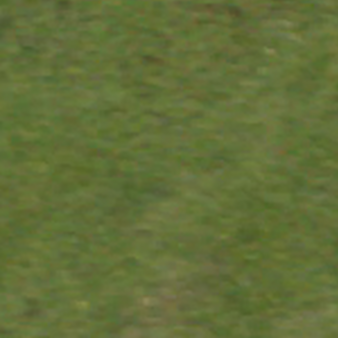
Label: other